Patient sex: M
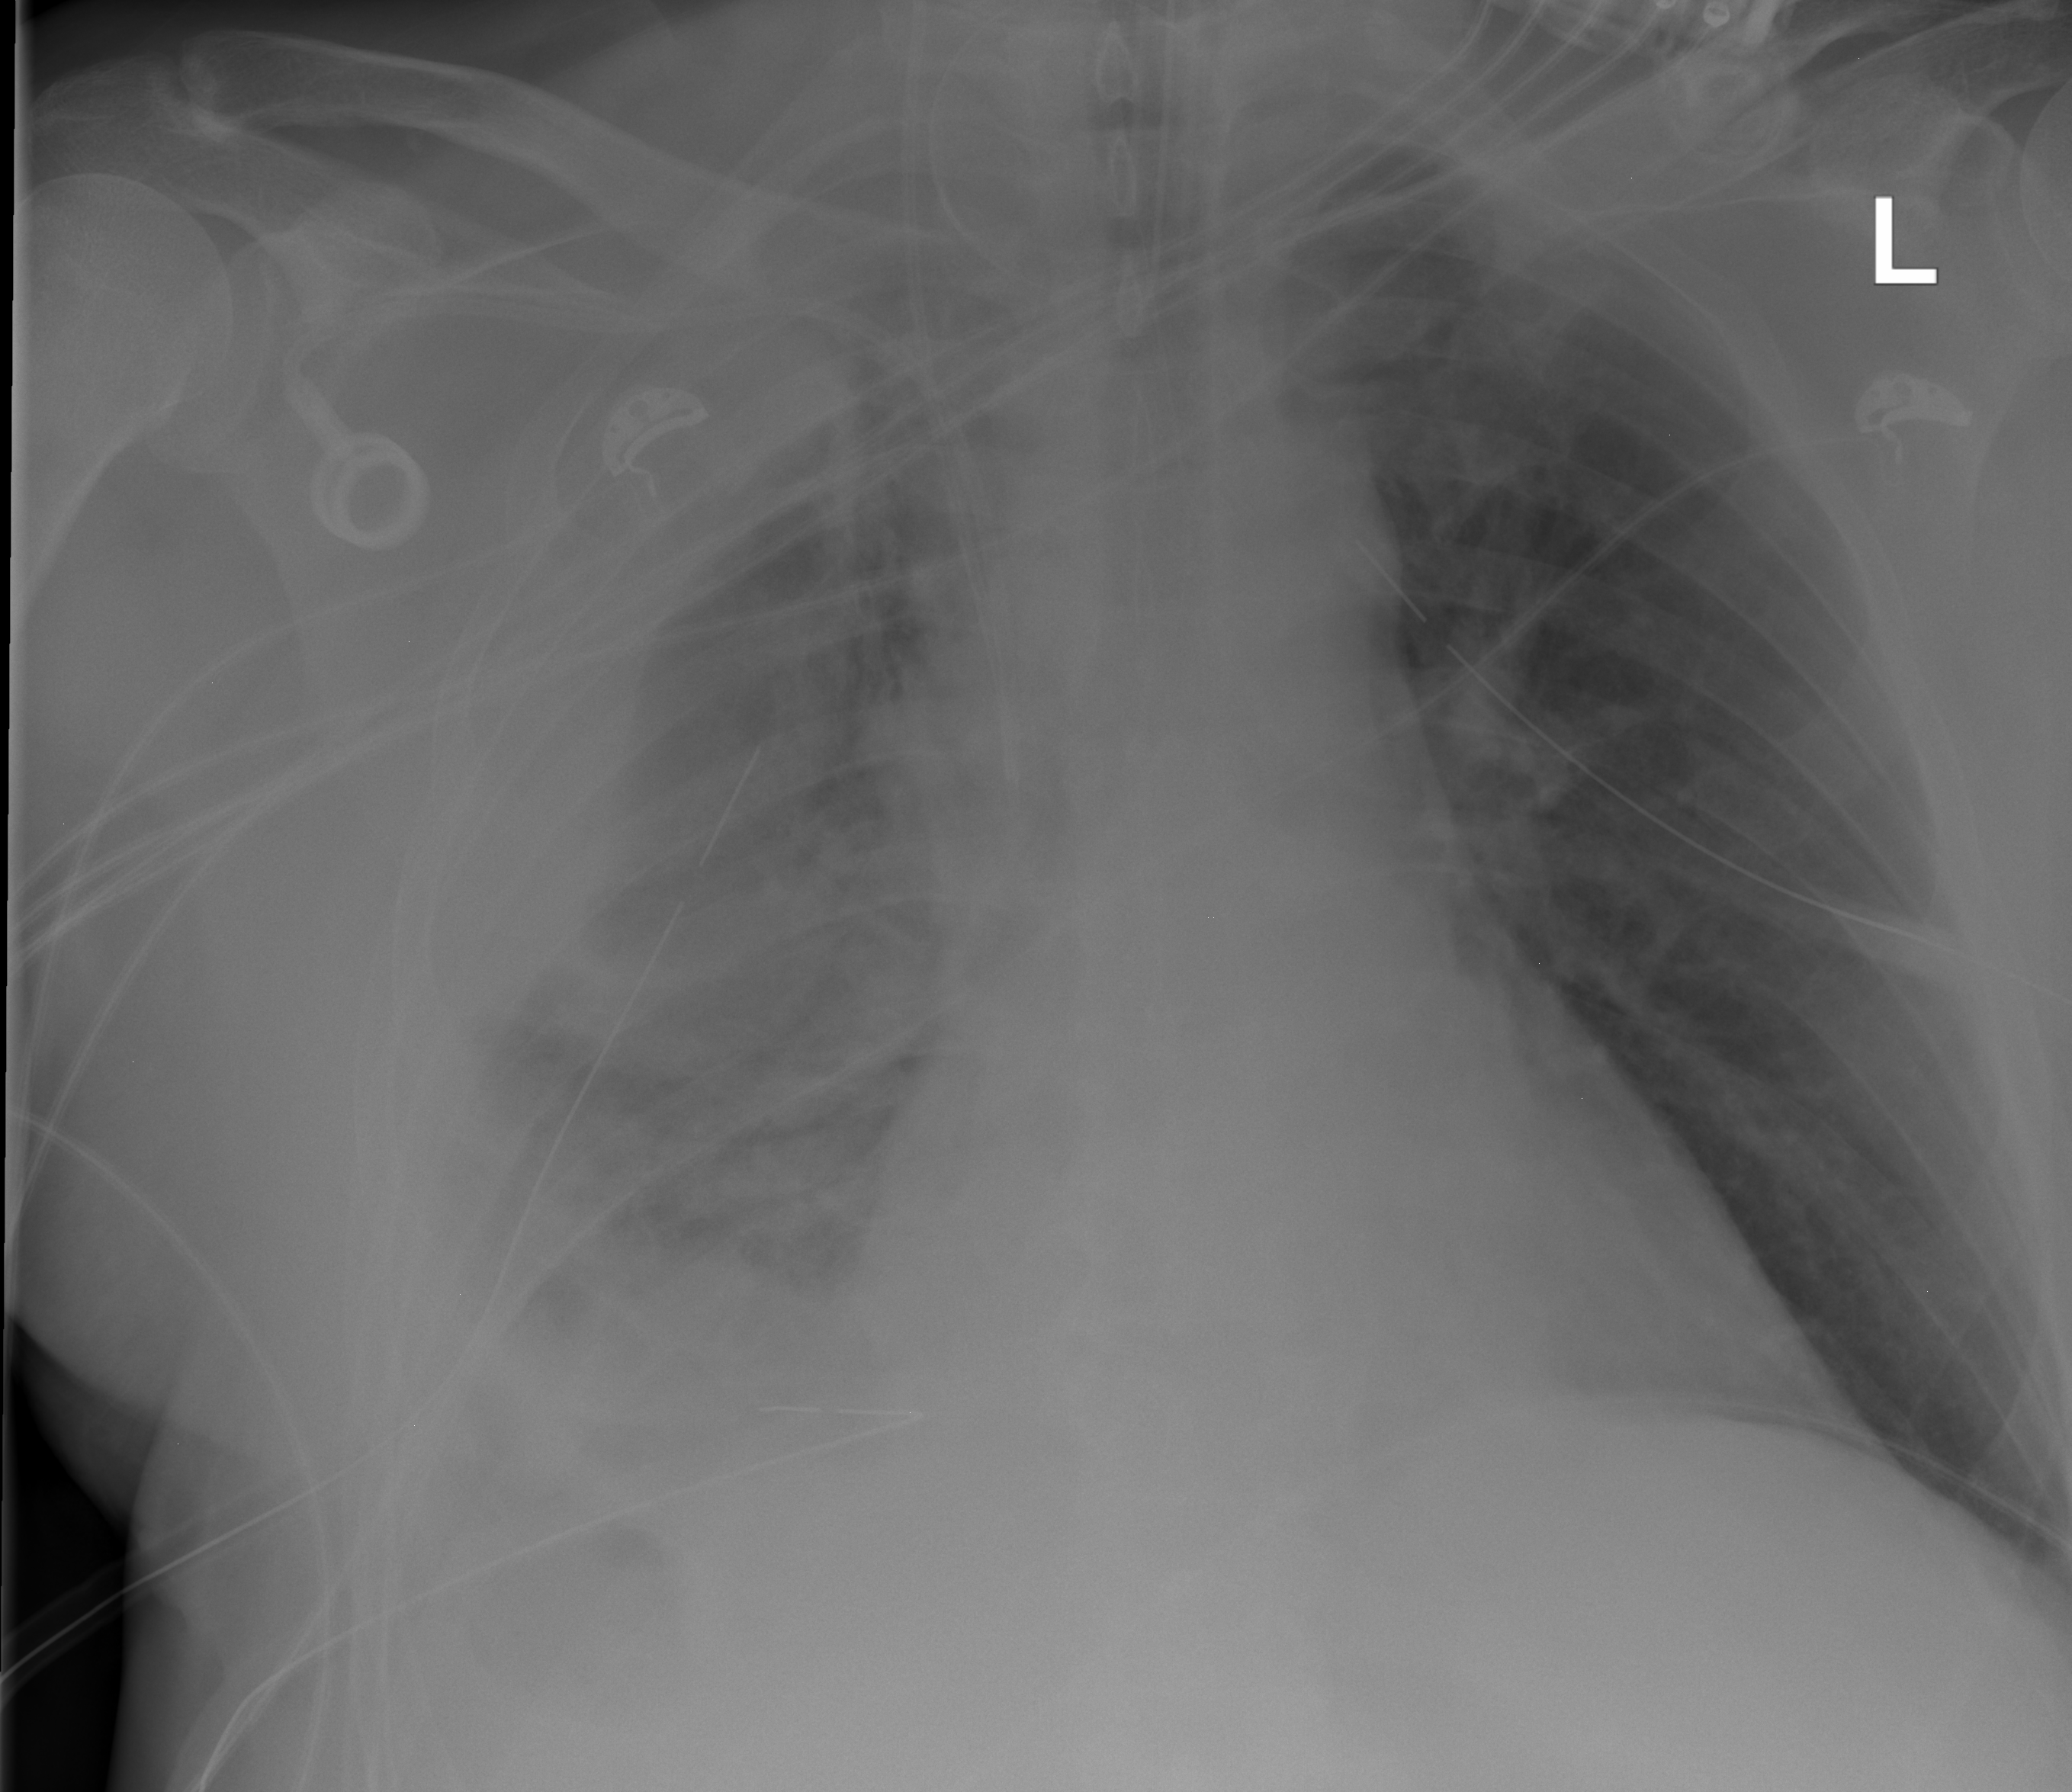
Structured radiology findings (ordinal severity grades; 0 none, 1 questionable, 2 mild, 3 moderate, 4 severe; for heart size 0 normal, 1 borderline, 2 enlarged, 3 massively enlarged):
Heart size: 2
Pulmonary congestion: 2
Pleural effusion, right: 4
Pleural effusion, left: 0
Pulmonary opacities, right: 2
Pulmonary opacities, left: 0
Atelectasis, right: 3
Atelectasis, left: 2